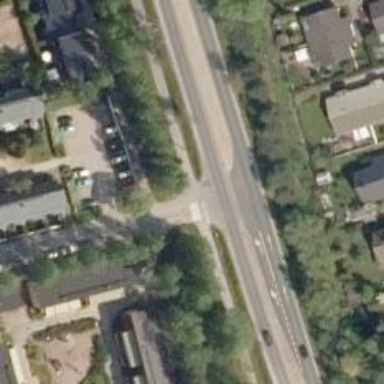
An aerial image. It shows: Asphalt cycleway.